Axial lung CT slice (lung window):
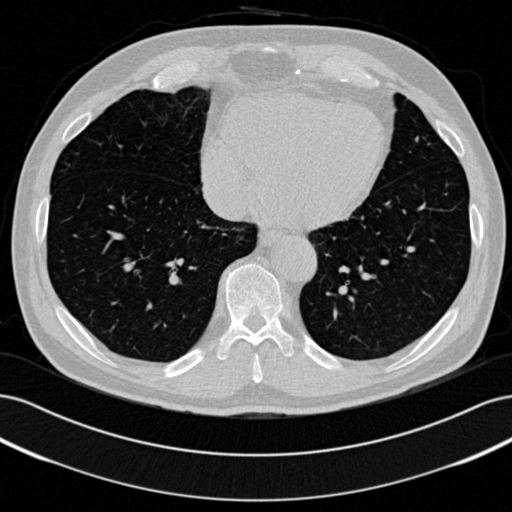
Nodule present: no